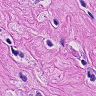
Metastatic tissue present: yes